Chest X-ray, PA view. Patient: 52 years old, sex M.
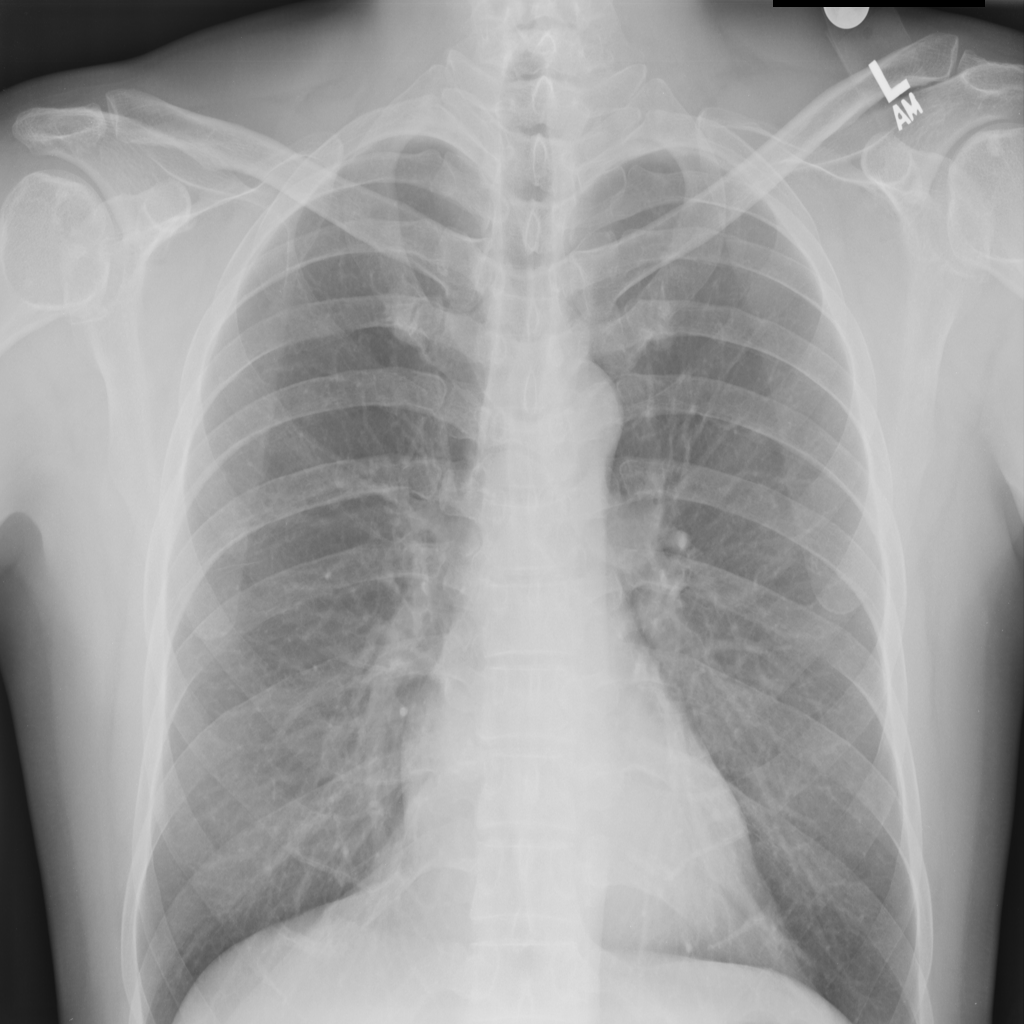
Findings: No Finding